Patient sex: M
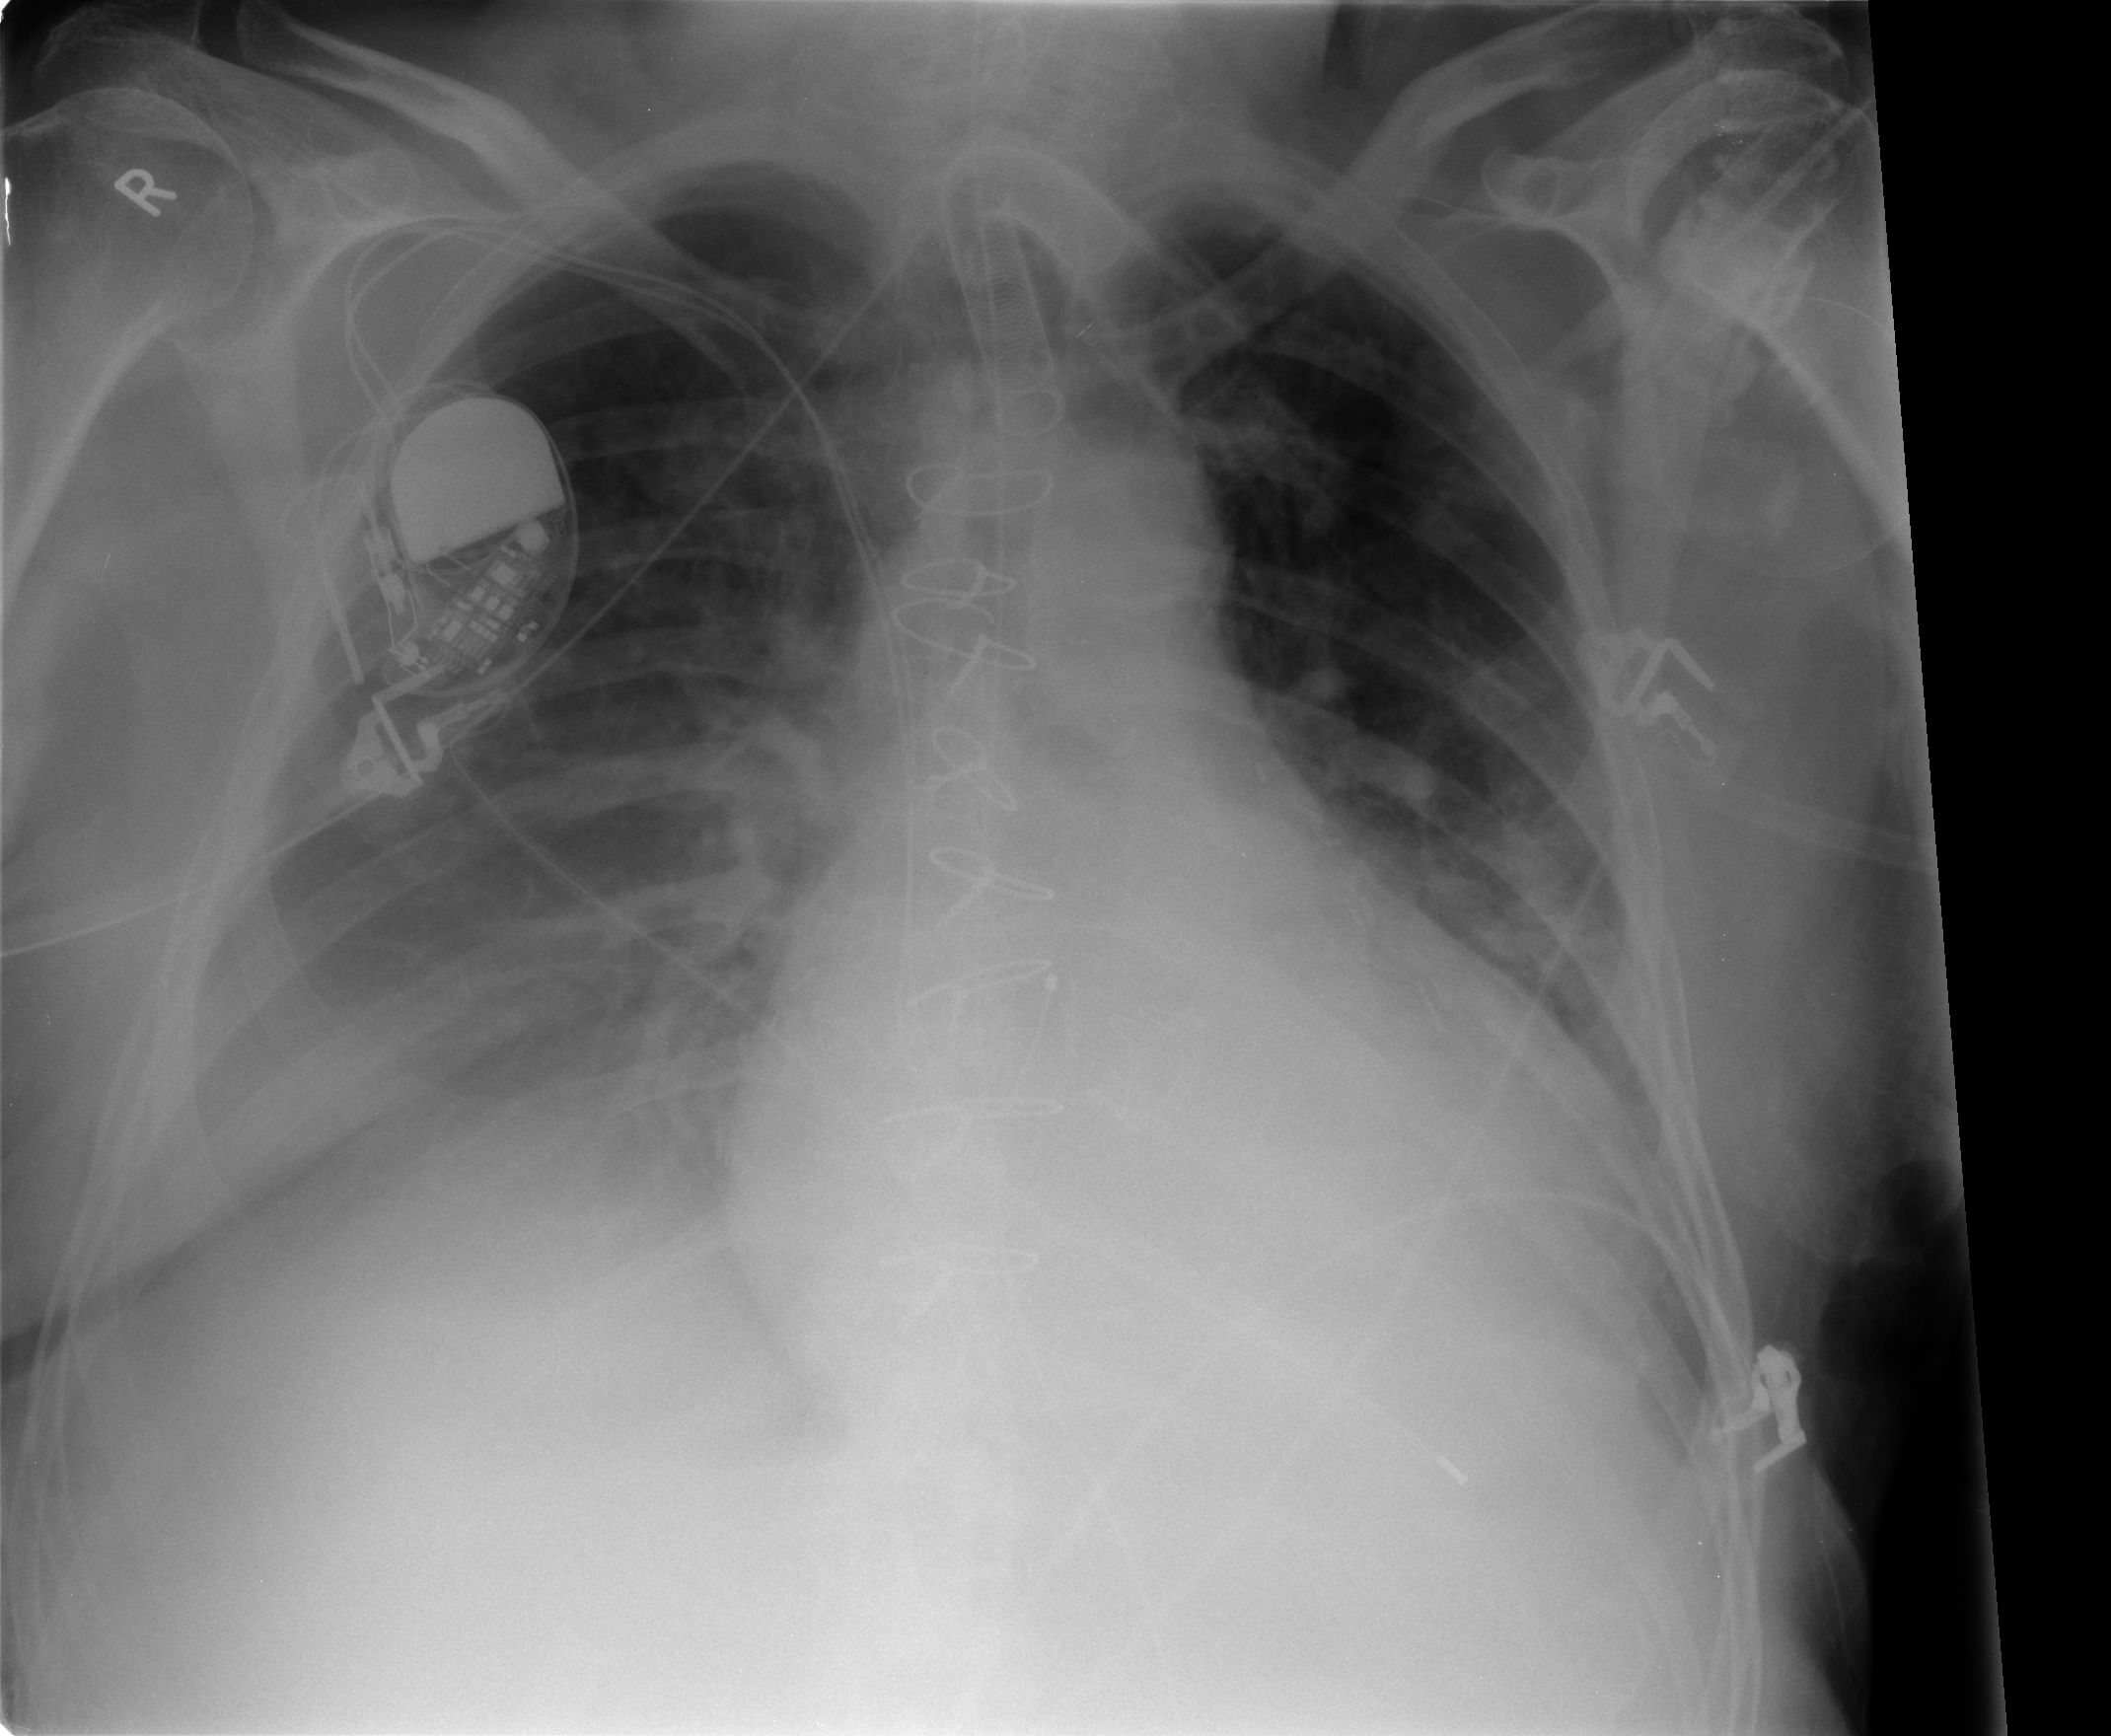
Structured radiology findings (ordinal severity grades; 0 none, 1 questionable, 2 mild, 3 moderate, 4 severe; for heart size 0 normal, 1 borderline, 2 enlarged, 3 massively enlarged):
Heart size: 2
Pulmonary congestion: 1
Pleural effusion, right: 3
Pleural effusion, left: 2
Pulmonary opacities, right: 1
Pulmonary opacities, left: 1
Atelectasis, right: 2
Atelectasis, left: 2